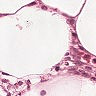
Metastatic tissue present: no